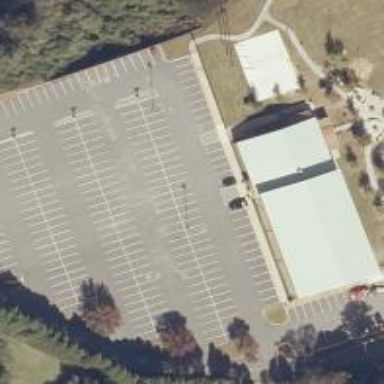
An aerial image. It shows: Parking area.